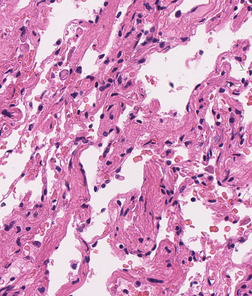
Tumor epithelial tissue: no
Tumor-associated stroma tissue: no
Normal tissue: yes